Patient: sex M, age 34
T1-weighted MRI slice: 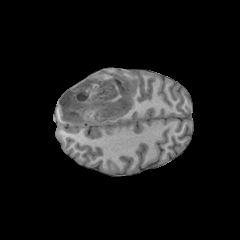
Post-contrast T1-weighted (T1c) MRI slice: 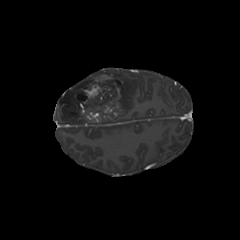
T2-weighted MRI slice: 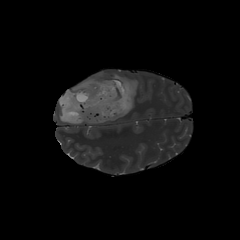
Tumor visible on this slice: yes
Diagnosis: Astrocytoma, IDH-mutant
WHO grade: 4